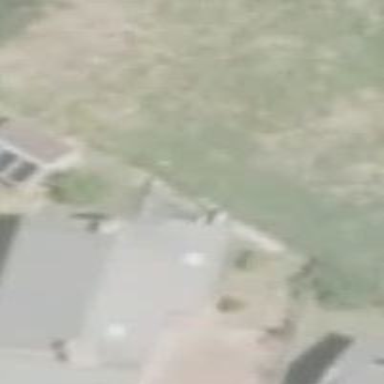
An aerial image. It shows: Simple and straightforward house.